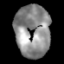
Tissue: lung
Cell type: Epithelial cells
Senescence score: 0.178
Nuclear area (px): 1786
Mean DAPI intensity: 140.663